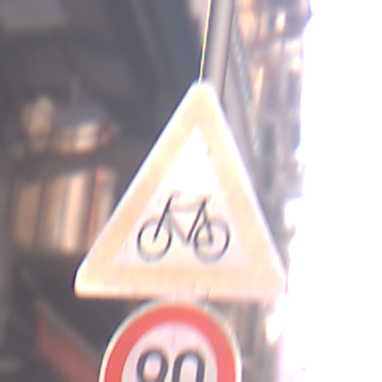
Verkehrszeichen: RadverkehrRechts
Zusatzzeichen unten: Geschwindigkeit90
Umgebung: Outdoor, Urban
Tageszeit: MorningAfternoon
Wetter: Clear
Licht: Natural
Jahreszeit: NotSpecified
Kontrast: MediumContrast